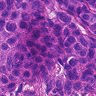
Metastatic tissue present: yes